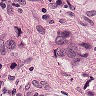
Metastatic tissue present: yes